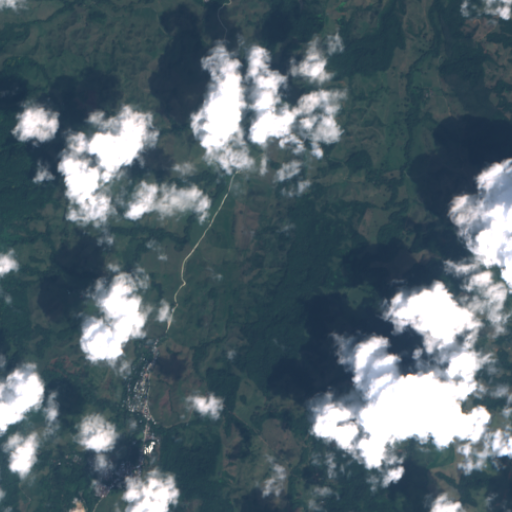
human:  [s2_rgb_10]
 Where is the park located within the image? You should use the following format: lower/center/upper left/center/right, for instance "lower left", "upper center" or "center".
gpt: The park is located in the lower left of the image.
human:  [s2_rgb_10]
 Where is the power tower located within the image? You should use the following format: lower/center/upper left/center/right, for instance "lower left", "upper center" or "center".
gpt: The power tower is located in the upper left of the image.
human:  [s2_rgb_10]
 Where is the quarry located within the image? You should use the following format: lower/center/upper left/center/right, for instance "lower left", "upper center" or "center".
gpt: The quarry is located in the lower left of the image.
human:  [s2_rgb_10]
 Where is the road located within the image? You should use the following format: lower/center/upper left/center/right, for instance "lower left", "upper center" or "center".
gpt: There is no road in the image.